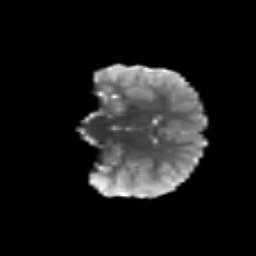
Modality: T2w
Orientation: coronal
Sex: female
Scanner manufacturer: siemens
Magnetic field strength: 3 T
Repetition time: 5 s
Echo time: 0.071 s